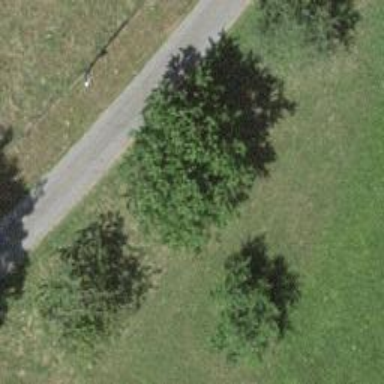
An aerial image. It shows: Single tag "natural: tree."